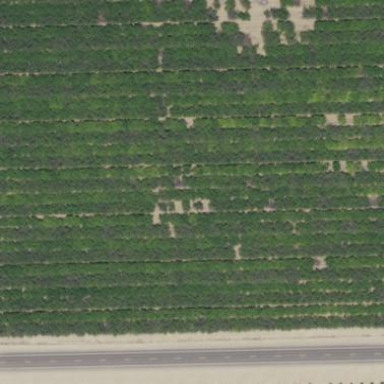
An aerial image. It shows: Orchard filled with almond trees.